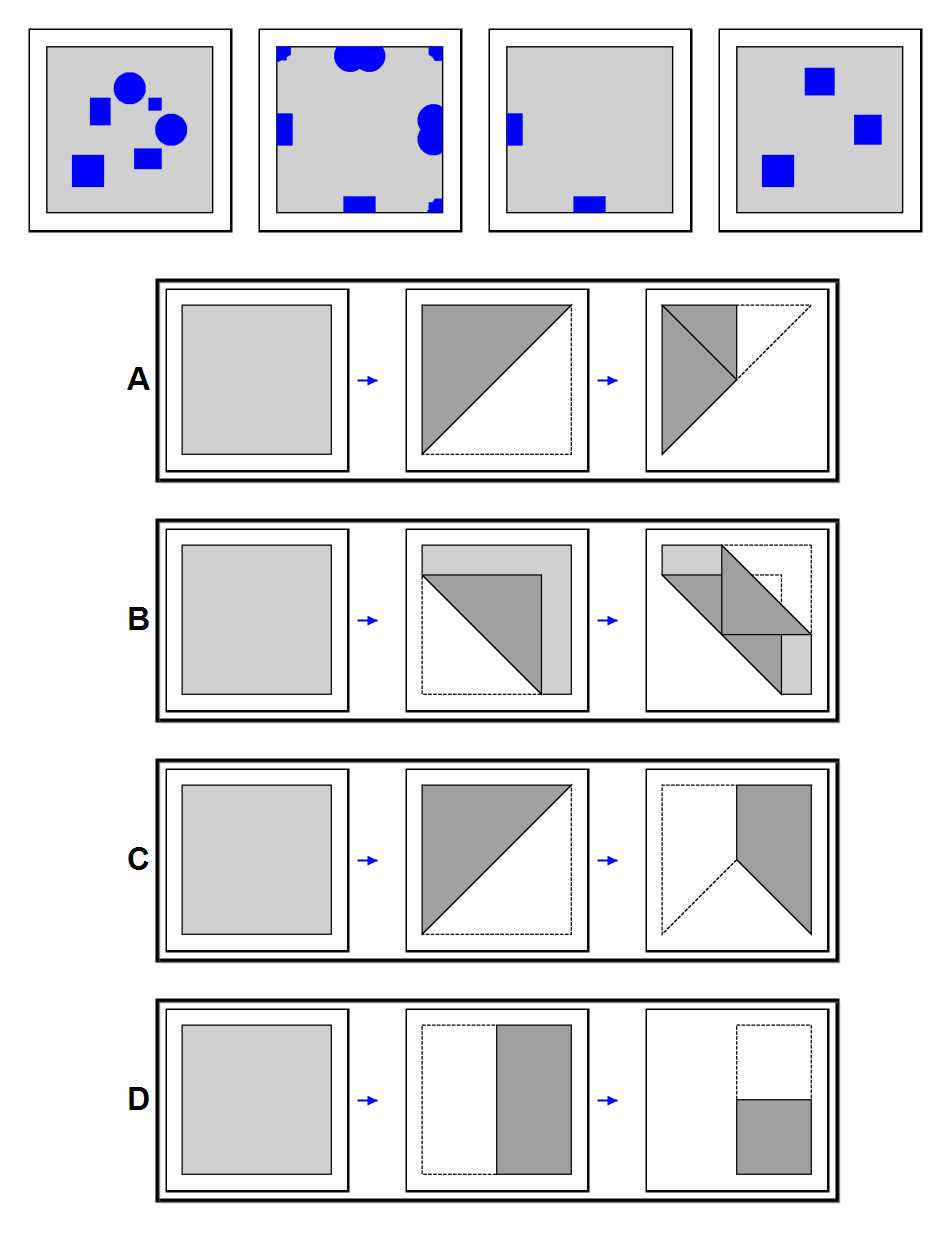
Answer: C